Question: '''
Function ChangeColVal(ByVal Rng As Range, ByVal ValueToChange As Integer)
Dim Cell1, Cell2 As String
Dim PosOfColon, TotalCell, Sum As Integer
PosOfColon = InStr(1, Rng.Address, ":")
Cell1 = Left(Rng.Address, PosOfColon - 1)
Cell2 = Right(Rng.Address, Len(Rng.Address) - PosOfColon)
If Left(Cell1, 2) = Left(Cell2, 2) Then
TotalCell = Rng.Count
For i = 0 To TotalCell
If IsNumeric(Range(Cell1).Offset(i, 0).Value) = False Then
GoTo 112:
End If
Cell2 = Range(Cell1).Offset(i, 0).Address
Sum = Range(Cell2).Cells.Value + ValueToChange
On Error GoTo 111
'Here getting error...
Range(Cell2).Value = Sum
GoTo 112
111:
MsgBox (Err.Number & ":" & Err.Description)
112:
Next i
Else
MsgBox ("Select Column only...")
End If
End Function
'''
I wants to increase or decrease cell value of selected range.
I am getting error in line 'Range(Cell2).Value = Sum'
thanx for reply, in line Range(Cell2).Value = Sum, Cell2 is pointing to cell address like $E$6.

If there is any option other than that pls let me know
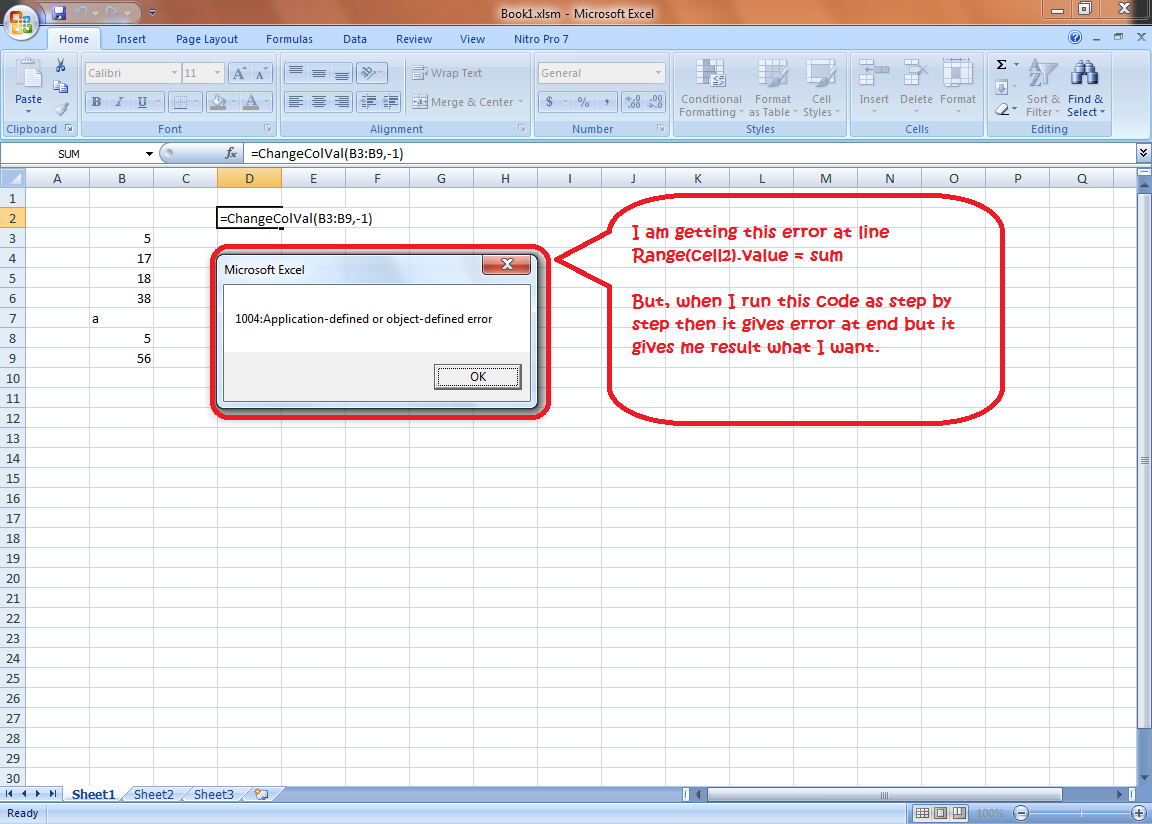
Answer: ok Mihir. You cannot use a UDF (User Defined Function) to modify other cells then the one the formula is used in. However, there is a workaround it by calling your function from a sub. I will show you how to do it.
Open a new workbook and make your spreadsheet look like the picture below.
Fill in some random numbers in column A of Sheet1

Then open VBE and create a new module ( Project Explorer > Insert > Module ) and paste the code from below
'''
Option Explicit
Sub ChangeColumnValue()
Dim rng As Range
Set rng = Selection
Dim inp As String
inp = InputBox("Value to change:")
Call ChangeColVal(rng, CLng(inp))
End Sub
Private Function ChangeColVal(ByRef rng As Range, ByVal ValueToChange As Long)
Dim Cell1, Cell2 As String
Dim PosOfColon, TotalCell, Sum As Long
PosOfColon = InStr(1, rng.Address, ":")
Cell1 = Left(rng.Address, PosOfColon - 1)
Cell2 = Right(rng.Address, Len(rng.Address) - PosOfColon)
If Left(Cell1, 2) = Left(Cell2, 2) Then
TotalCell = rng.Count
Dim i&
For i = 0 To TotalCell - 1
If Not IsNumeric(Range(Cell1).Offset(i, 0).Value) Then
GoTo 112:
End If
Cell2 = Range(Cell1).Offset(i, 0).Address
Sum = Range(Cell2).Cells.Value + ValueToChange
On Error GoTo 111
Range(Cell2).Value = Sum
GoTo 112
111:
MsgBox (Err.Number & ":" & Err.Description)
112:
Next i
Else
MsgBox ("Select Column only...")
End If
End Function
'''
Then, go back to your spreadsheet and select your range with your mouse like this:

Ok, now hit 'ALT + F8' to 'View Macros' and run the 'ChangeColumnValue' macro.

You will be prompt for a Value to Change and all cells within selected range will be Increased/Decreased by that Value.

and your final result if you type '5' in the prompt box will look like this

Good luck!